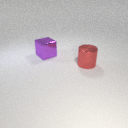
large red metal cylinder to the right of large purple metal cube